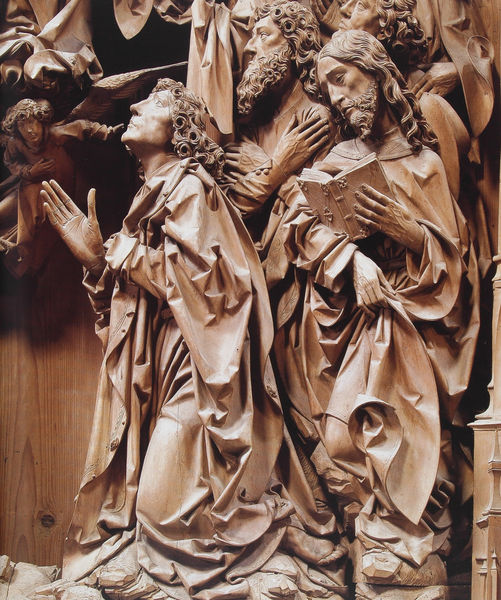
Titel: Fronleichnams-Altar, Mittelschrein, rechte Apostelgruppe: Johannes und Jakobus d.J.
Künstler: Tilman Riemenschneider
Standort: Creglingen im Taubertal
Institution: Herrgottskirche
Schlagwörter: gott, hand, himmel, ausschnitt, bewegung, braun, holz, licht, männer, menge, bart, bärte, barock, bibel, falten, hände, schauen, kirche, gewand, haare, lange haare, mantel, stehend, gewänder, locken, engel, skulptur, relief, figuren, detail, lesen, deutsch, bronze, faltenwurf, buch, kirch, knien, gestik, beten, gebet, altar, hochaltar, schnitzerei, statuen, christus, jesus, flehen, kniend, knieen, heilige, anbeten, jünger, geschnitzt, schnitzen, schnitzwerk, gewandfalten, kniefall, nürnberg, betten, schnitzaltar, chorgestühl, apostel, evangelisten, tuc, haarlocken, bibelszene, riemenschneider, holzschnitzerei, manner, christut, harter stil, parler